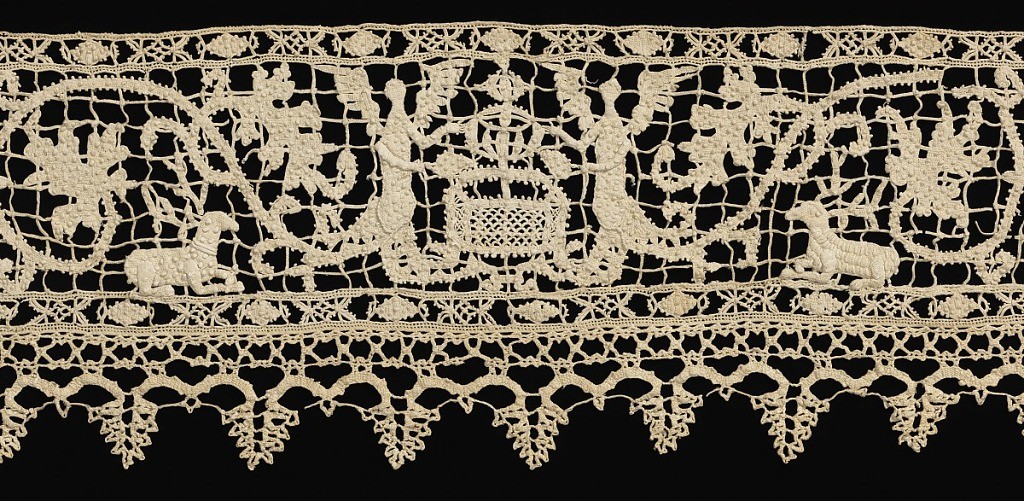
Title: Border
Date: mid-16th century
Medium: linen Technique: grid of withdrawn element work with needle lace, reticella style and edge of bobbin lace, continuous braid-like
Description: Horizontal panel with design of two angels, confronted, holding a heraldic device with flanking stags. There are two of these groups separated by an urn motif with scrolling oak branches, leaves and acorns. A rampant lion is at either end of the piece. Tabbed border is bobbin lace.